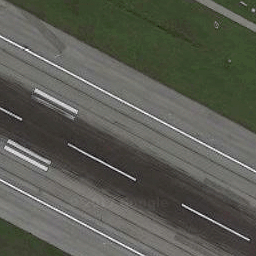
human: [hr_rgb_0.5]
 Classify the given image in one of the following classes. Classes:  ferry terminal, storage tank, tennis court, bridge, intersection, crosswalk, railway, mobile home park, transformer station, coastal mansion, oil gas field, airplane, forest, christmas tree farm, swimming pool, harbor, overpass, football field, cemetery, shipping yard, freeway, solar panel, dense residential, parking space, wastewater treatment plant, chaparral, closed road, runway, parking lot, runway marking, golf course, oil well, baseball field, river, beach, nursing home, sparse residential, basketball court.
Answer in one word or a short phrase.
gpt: runway